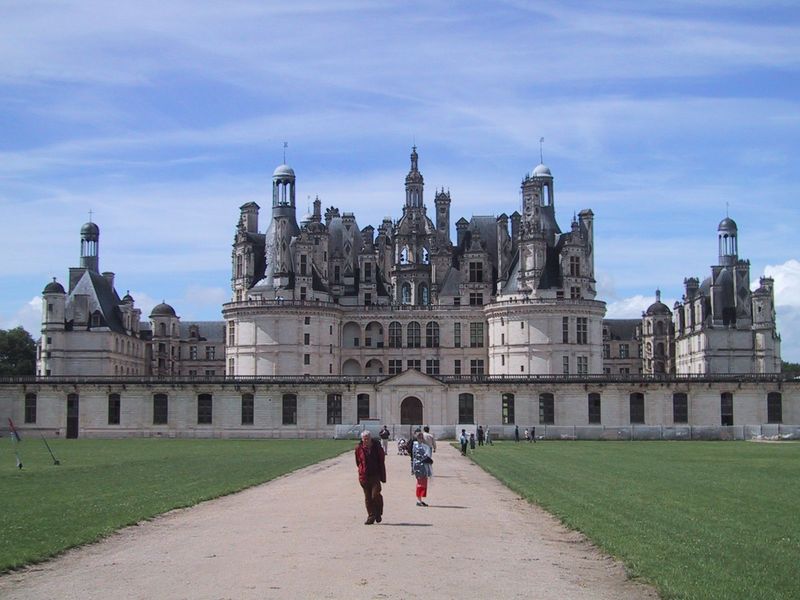
Titel: Schloss von Chambord
Standort: Chambord, Schloß (EU - F); (F Loiretal) (EU - F - Loiretal)
Schlagwörter: blau, flügel, himmel, mann, weiß, grün, menschen, stadt, fenster, frankreich, laterne, straße, park, rasen, rot, schloss, weg, wiese, architektur, stein, sonne, adel, kamine, rund, turm, garten, fassade, dächer, mauer, hof, besucher, kuppel, tor, foto, eingang, kreuz, türme, gemäuer, fotographie, bau, palais, mittelbau, loire, rundturm, pomp, chambord, bescuh